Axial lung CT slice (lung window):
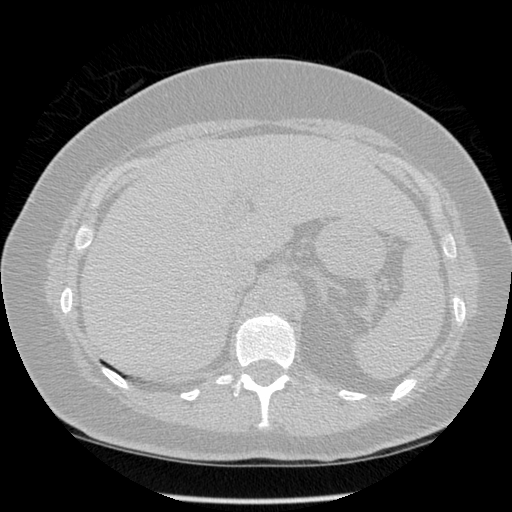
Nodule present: no